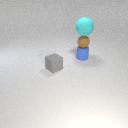
large cyan rubber sphere above small blue rubber cylinder